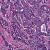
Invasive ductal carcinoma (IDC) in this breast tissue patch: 1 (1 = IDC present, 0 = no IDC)